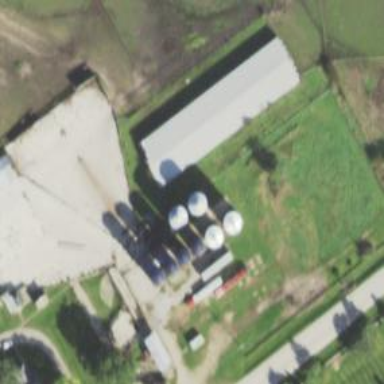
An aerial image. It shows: Silo.